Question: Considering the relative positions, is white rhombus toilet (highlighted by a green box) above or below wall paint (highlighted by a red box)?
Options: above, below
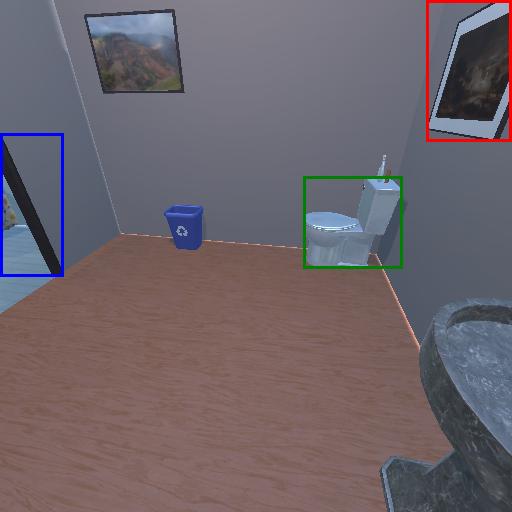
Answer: above